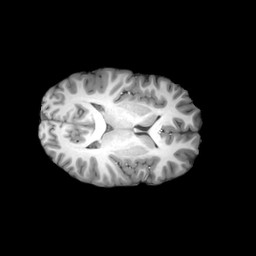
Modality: T1w
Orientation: axial